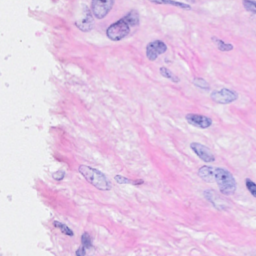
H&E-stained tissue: Breast